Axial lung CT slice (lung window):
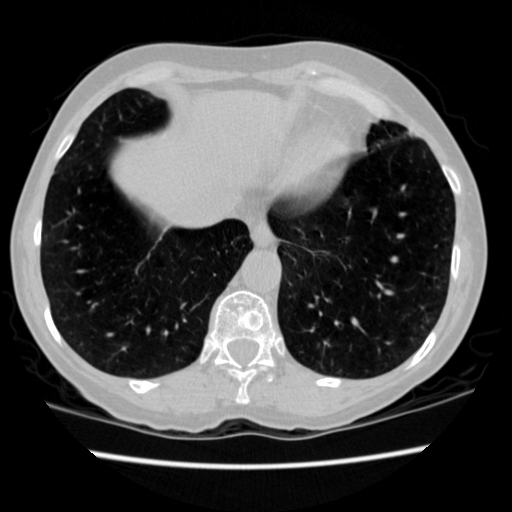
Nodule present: no